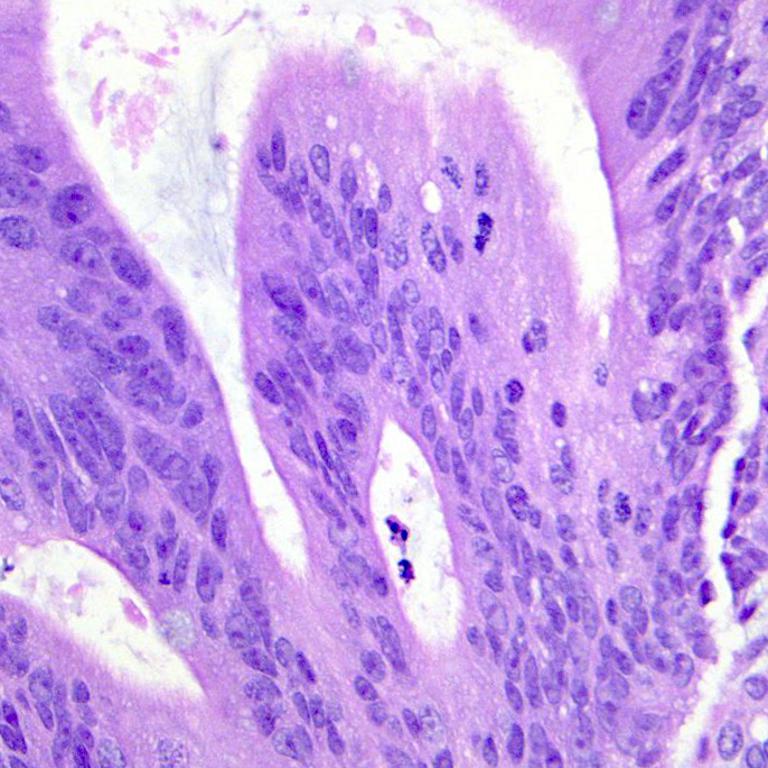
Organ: colon
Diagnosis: adenocarcinomas